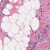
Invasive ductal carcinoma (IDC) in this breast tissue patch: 0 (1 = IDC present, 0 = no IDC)